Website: lowes
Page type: account-selection
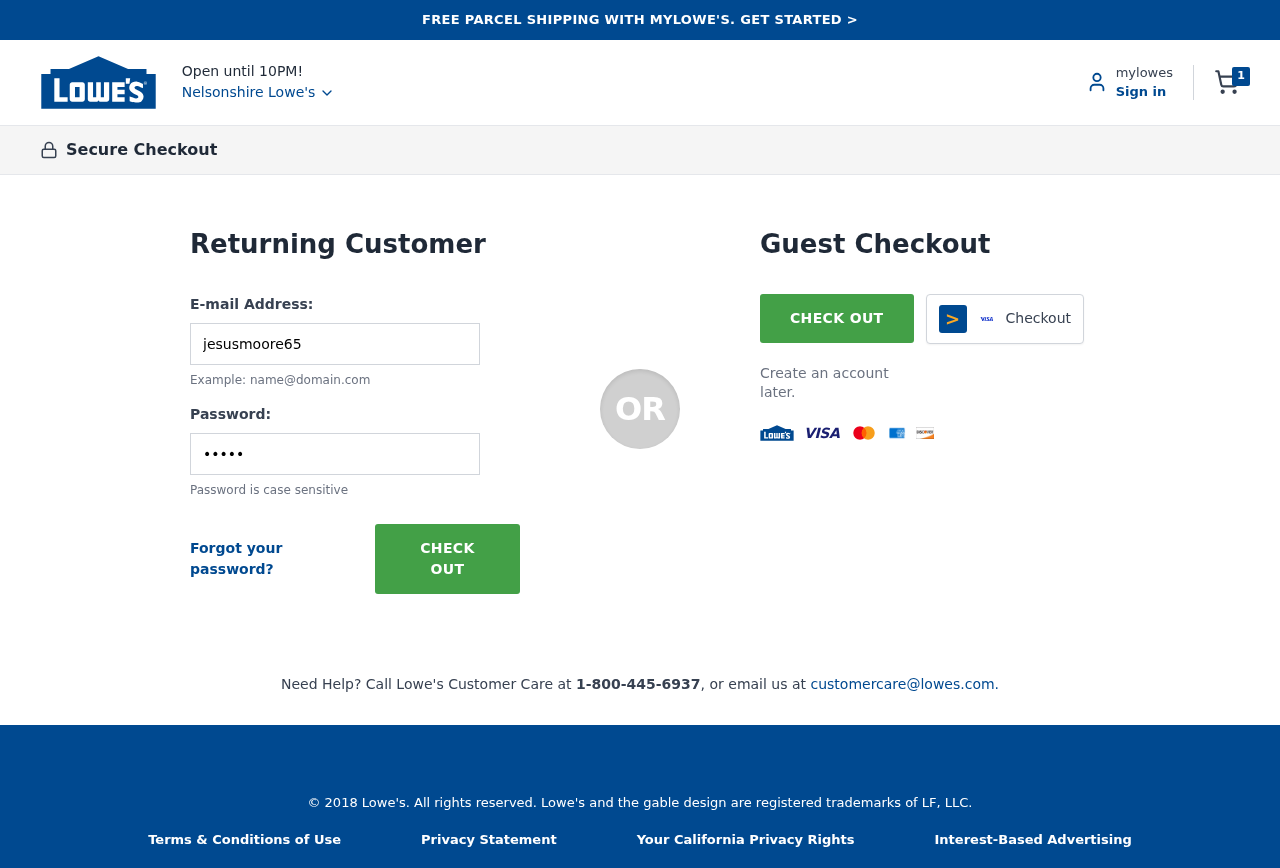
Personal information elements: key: PII_CITY
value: Nelsonshire Lowe's
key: PII_LOGIN_USERNAME
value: jesusmoore65
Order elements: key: ORDER_NUM_ITEMS
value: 1